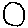
Label: moon